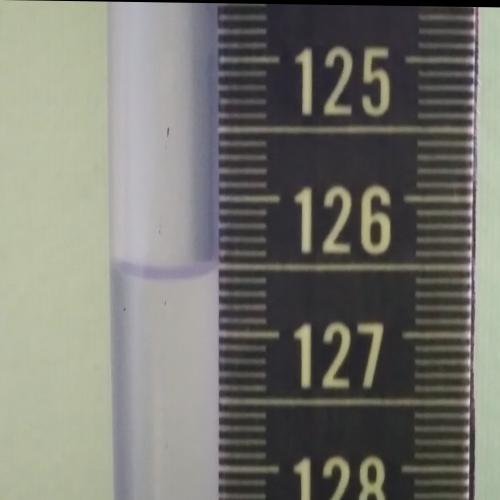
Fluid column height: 126.6 cm